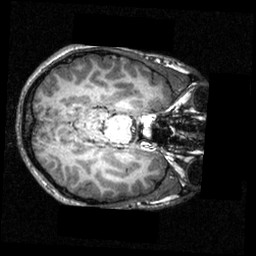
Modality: T1w
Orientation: axial
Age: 20
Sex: male
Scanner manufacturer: siemens
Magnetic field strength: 3.951 T
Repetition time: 1.5 s
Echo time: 0.00335 s